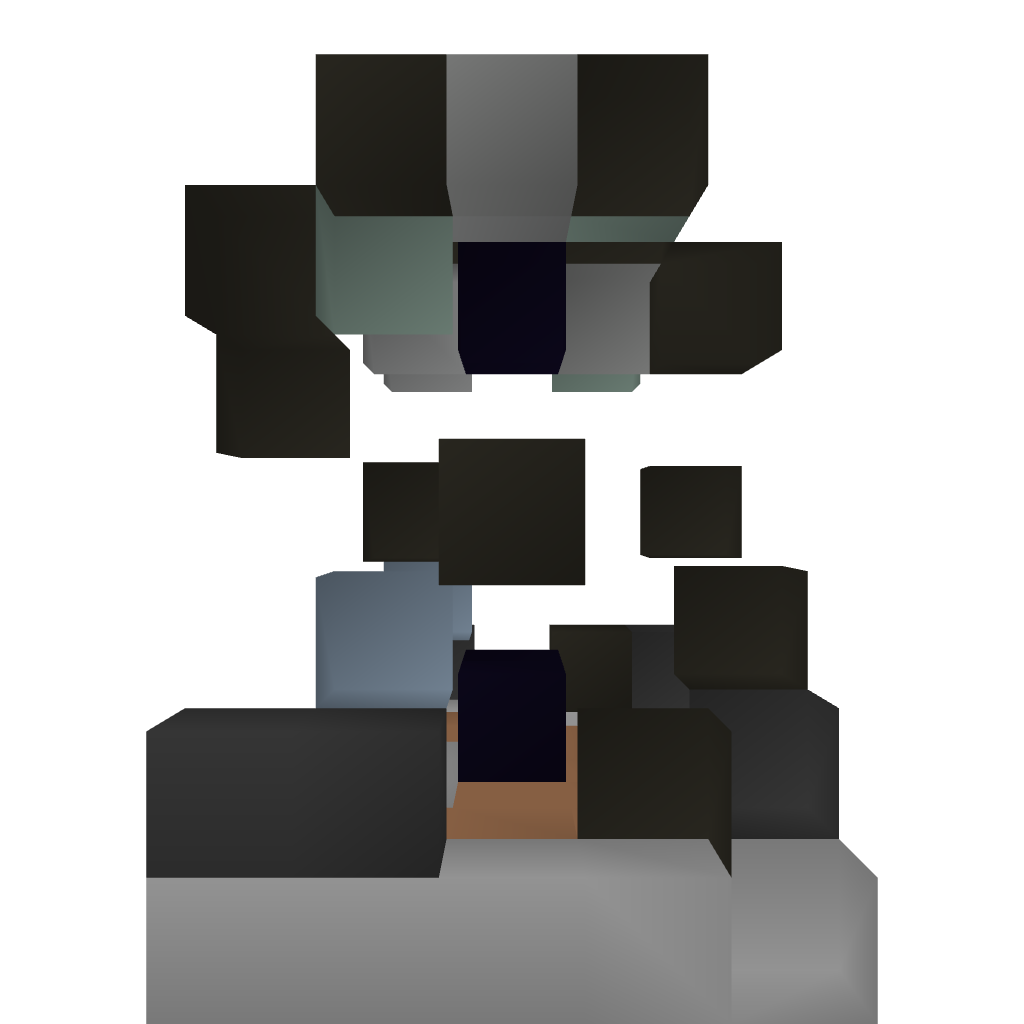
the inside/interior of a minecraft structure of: Nether portal